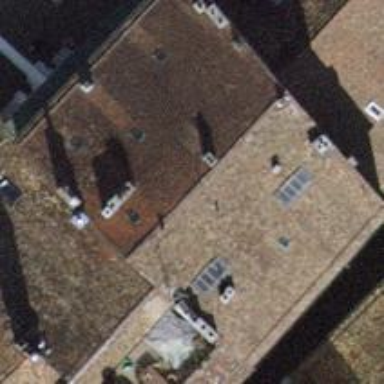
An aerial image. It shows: Gabled roof made of roof tiles on apartment building. The roof is oriented across the building.